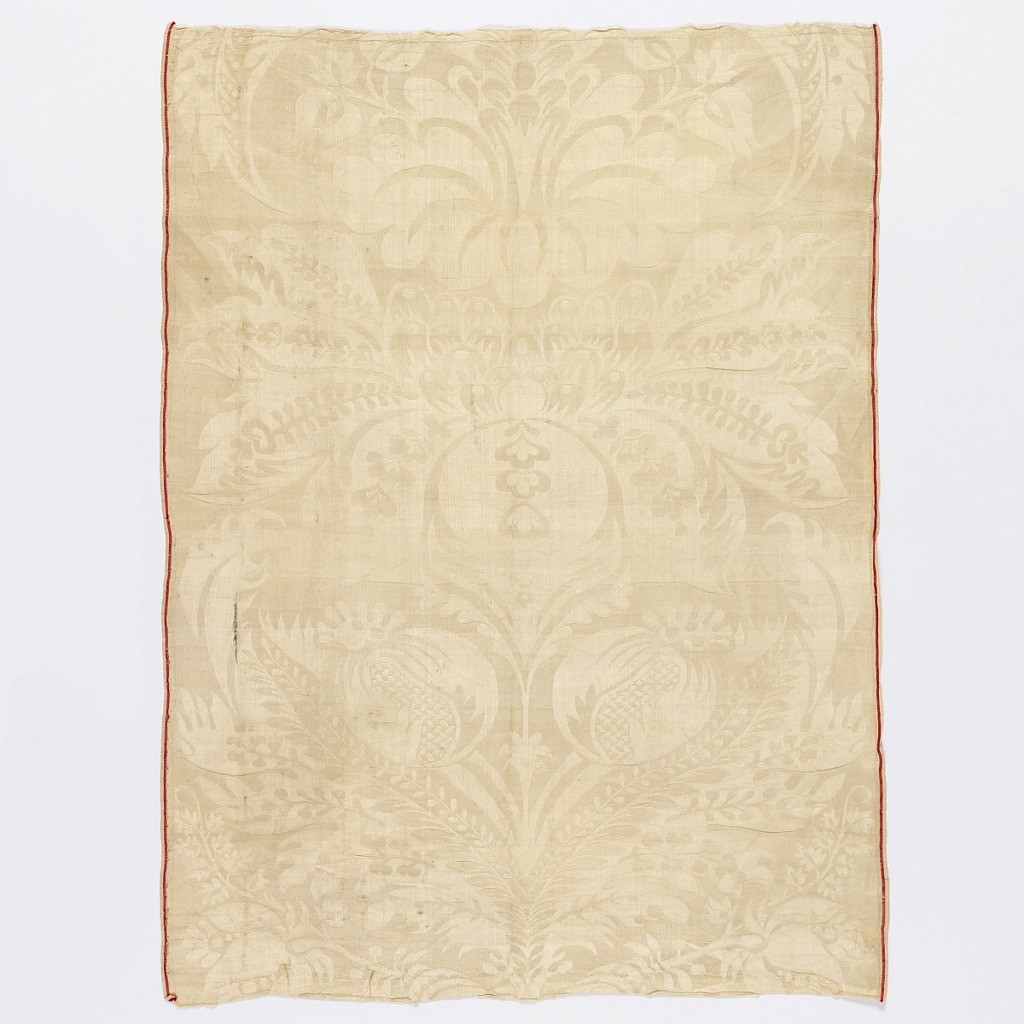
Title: Fragment
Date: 18th century
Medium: silk Technique: 4&1 satin damask
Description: Vertically symmetrical design of fruit, small flowers and large leaves in cream-colored silk.